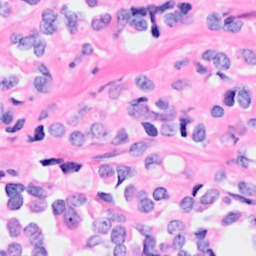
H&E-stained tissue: Breast